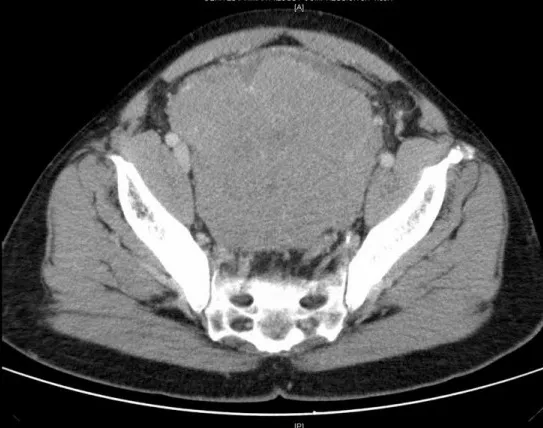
CT scan demonstrating a 12 x 13 x 10 cm (1560 cm3) mass in the pelvis. There is significant bilateral compression of the external iliac vessels and rectum.
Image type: radiology (ct)